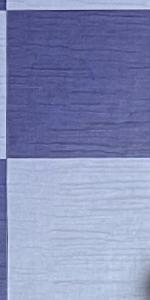
Label: Empty